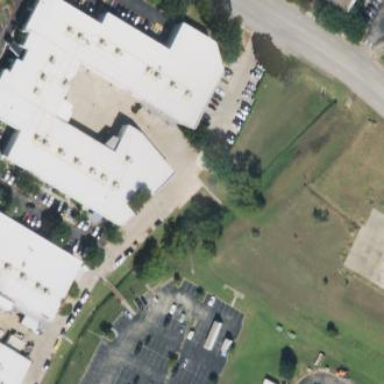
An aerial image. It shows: Industrial building.